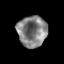
Tissue: prostate
Cell type: T cells
Senescence score: 0.3476
Nuclear area (px): 893
Mean DAPI intensity: 129.43